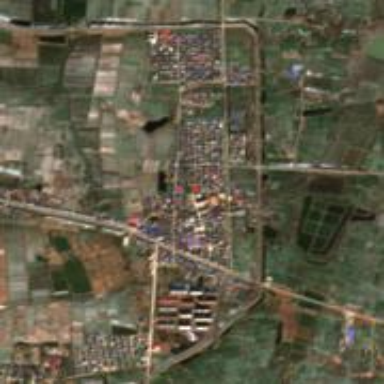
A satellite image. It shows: Ethnic township within town.